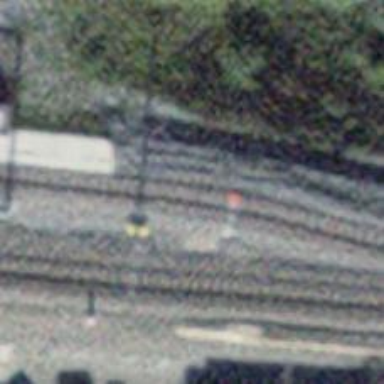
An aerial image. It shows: Narrow-gauge railway siding with one track.